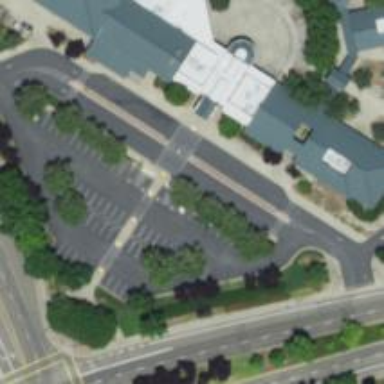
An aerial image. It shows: Parking space is available.